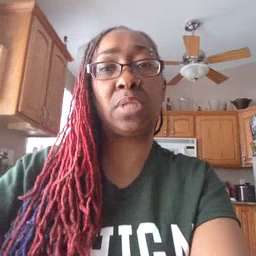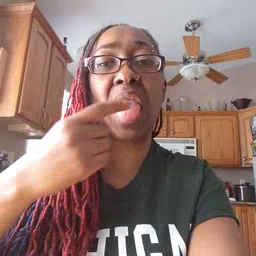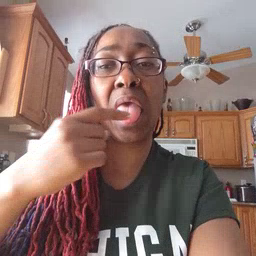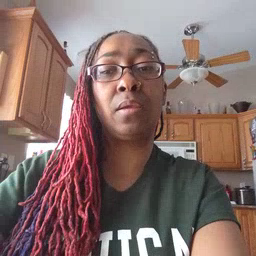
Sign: tongue